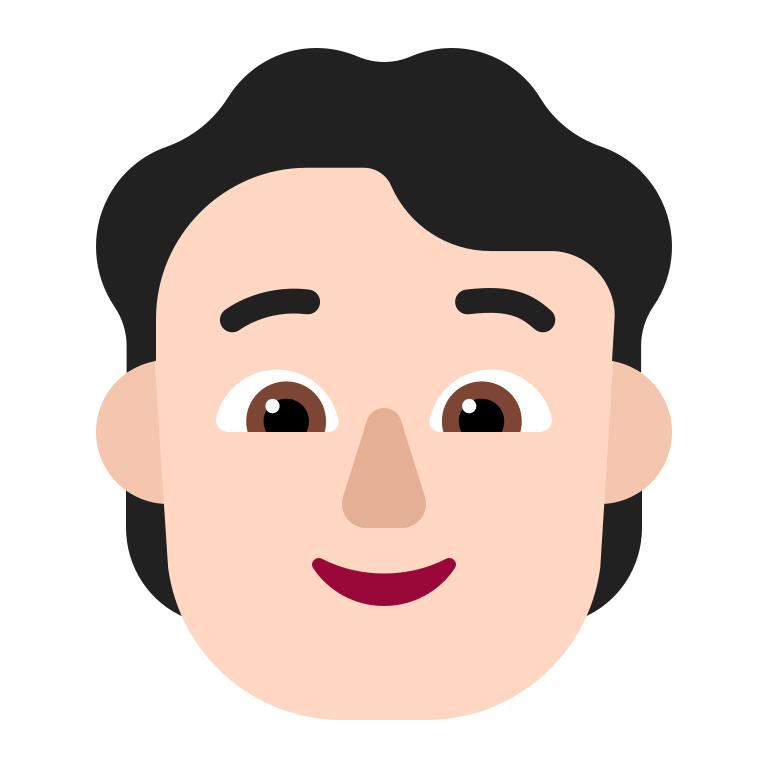
person flat light